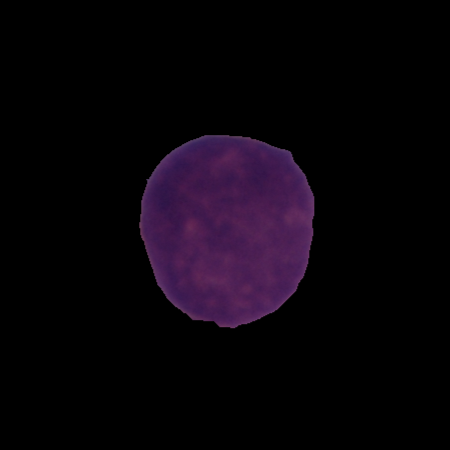
Label: cancer